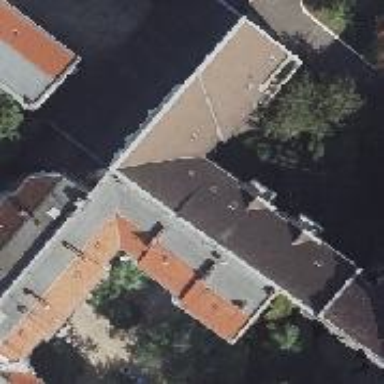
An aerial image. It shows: Group of garages.